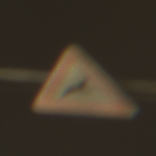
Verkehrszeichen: WildwechselLinks
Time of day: Night
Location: Outdoor (Urban)
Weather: Overcast
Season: NotSpecified
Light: Artificial